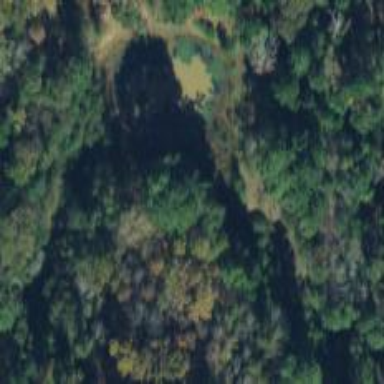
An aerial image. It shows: Serene pond surrounded by nature.